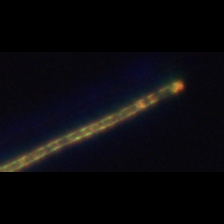
Taxon: Chaetoceros
Group: Diatoms